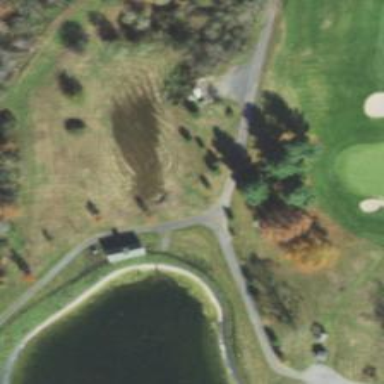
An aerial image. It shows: Path used for both walking and golf.